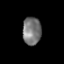
Tissue: prostate
Cell type: Epithelial cells
Senescence score: 0.2408
Nuclear area (px): 504
Mean DAPI intensity: 119.651